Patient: sex F, age 73
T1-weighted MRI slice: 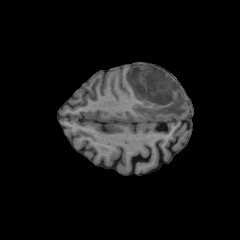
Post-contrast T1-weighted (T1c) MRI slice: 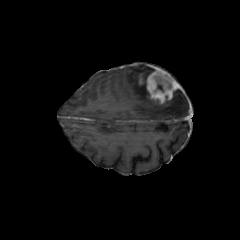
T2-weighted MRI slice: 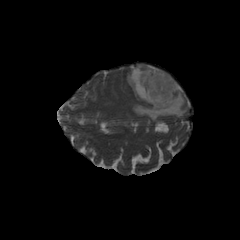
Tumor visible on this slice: yes
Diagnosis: Glioblastoma, IDH-wildtype
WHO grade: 4